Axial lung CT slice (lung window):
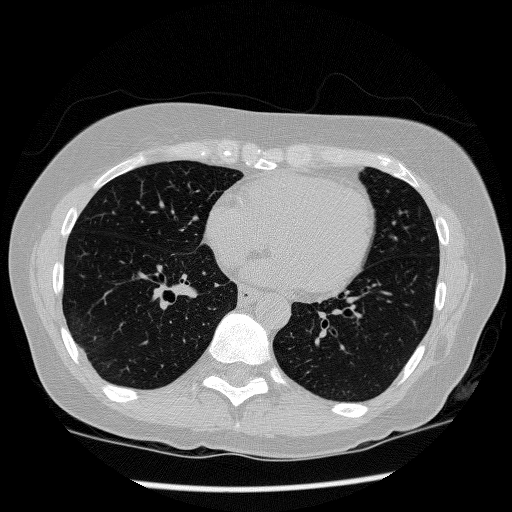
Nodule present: no